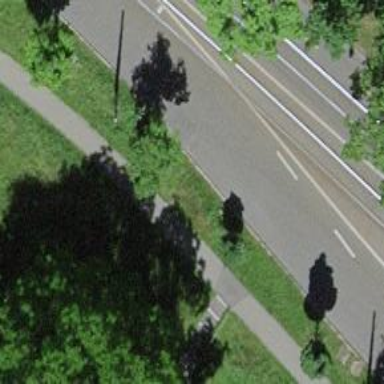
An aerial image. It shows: Avenue of trees.